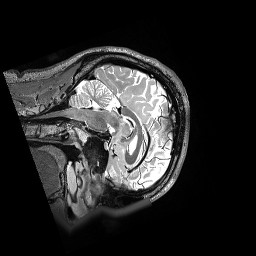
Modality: T2w
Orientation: sagittal
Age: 38
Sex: male